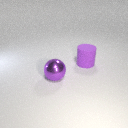
large purple rubber cylinder behind large purple metal sphere